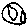
Label: moon